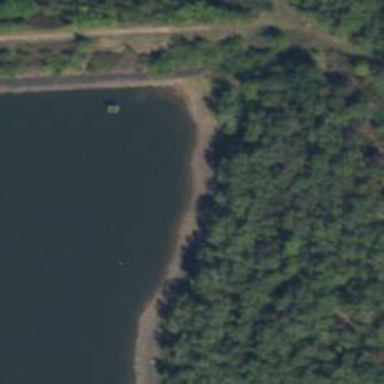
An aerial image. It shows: Reservoir.